Field crop: maize
Growth stage: 2
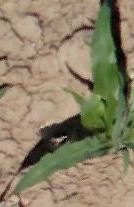
Species: maize